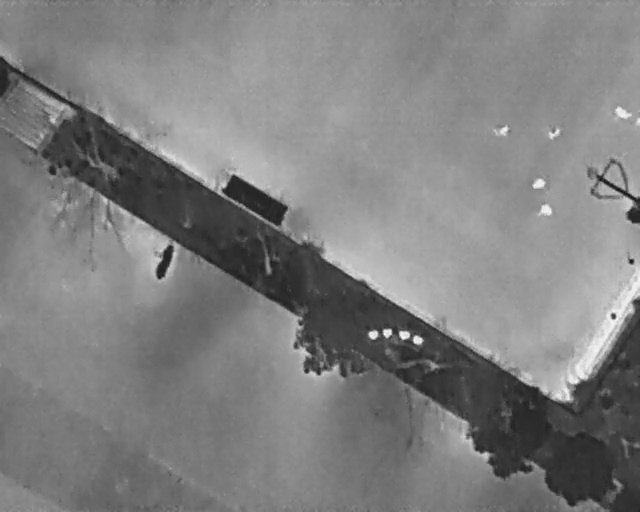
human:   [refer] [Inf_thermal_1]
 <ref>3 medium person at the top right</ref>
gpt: <box>[[96, 20, 98, 24, 31], [85, 24, 87, 27, 2], [76, 23, 79, 27, 2]]</box>

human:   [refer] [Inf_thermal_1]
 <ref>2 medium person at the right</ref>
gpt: <box>[[83, 34, 85, 37, 2], [84, 39, 86, 42, 2]]</box>